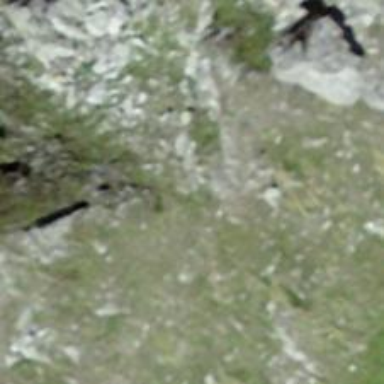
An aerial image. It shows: Cliff in nature.